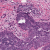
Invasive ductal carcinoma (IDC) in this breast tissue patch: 0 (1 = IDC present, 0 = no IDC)